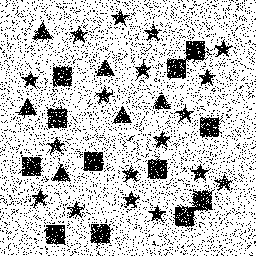
Squares: 12
Triangles: 6
Stars: 18
Total shapes: 36